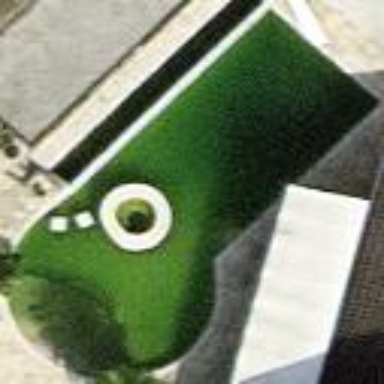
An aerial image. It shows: Swimming pool located in leisure land.